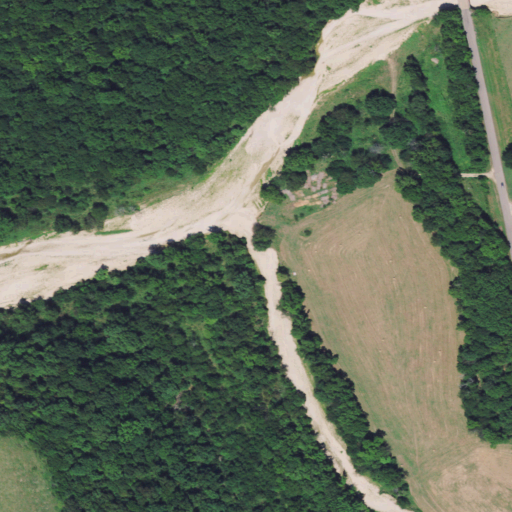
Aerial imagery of valley in Oklahoma named Smith Hollow containing pasture, deciduous forest, open development, barren land, medium intensity development, and low intensity development